Question: I am currently creating a SQL Editor and Query Wizard with PyQt5 and am running into an issue when trying to add a QCompleter to all my QPlainTextEdits in the wizard. All the UI is created with Qt Designer and is stored in a QStackedWidget.
I have read into Promoting the widget in Designer to my custom widget (TextEdit), which is a QTextEdit with the QCompleter model interface.
My question is, how can one set the completer model to an object that is already created? Is there a way to hold off on initializing it until after the completer is set? In another section of the program, I am able to add the widget after its set due to the functionality, but there must be a better way.
Any help would be greatly appreciated. Below is the code that I use to set the way that works.
'''
tab = QtWidgets.QWidget()
horizontalLayout = QtWidgets.QHBoxLayout(tab)
self.completer = QCompleter(self)
self.all_autocomplete_words.extend(sql_words)
self.all_autocomplete_words = pd.Series(
self.all_autocomplete_words).sort_values().drop_duplicates().tolist()
#print(self.all_autocomplete_words)
completer_model = QStringListModel(self.all_autocomplete_words, self.completer)
self.completer.setModel(completer_model)
self.completer.setModelSorting(QCompleter.CaseInsensitivelySortedModel)
self.completer.setCaseSensitivity(Qt.CaseInsensitive)
self.completer.setWrapAround(False)
# print(self.auto_completion_words)
# print(self.all_autocomplete_words)
self.completingTextEdit = TextEdit(dict_words=self.auto_completion_words,
list_words=self.all_autocomplete_words, parent=tab)
self.completingTextEdit.setCompleter(self.completer)
self.completingTextEdit.setPlaceholderText('SQL Script')
horizontalLayout.addWidget(self.completingTextEdit)
#sql_ws.setPlaceholderText('SQL Script')
self.sql_tab.addTab(tab, key)
'''
Edit:
Here is the base class for the minimum example...
'''
from min_example_fromui import Ui_MainWindow
from PyQt5.QtWidgets import QApplication, QMainWindow, QFileDialog, QTreeWidget, QTreeWidgetItem, QMenu, QAction, QMessageBox, QTreeWidgetItemIterator, QAbstractItemView, QDialog, QShortcut, QGridLayout, QLabel, QLineEdit, QPushButton, QWhatsThis, QCompleter, QTextEdit, QProgressDialog, QTableWidgetItem, QTableView
from PyQt5 import QtCore, QtGui, QtWidgets
from PyQt5.QtCore import QFile, QStringListModel, Qt, QThread, pyqtSignal, QObject, pyqtSlot, QTimer, QEventLoop
from PyQt5.QtGui import QCursor, QKeySequence, QTextCursor
import pandas as pd
class sqlWindow(QMainWindow, Ui_MainWindow):
def __init__(self, parent=None):
super(sqlWindow, self).__init__(parent)
self.setupUi(self)
self.sql_words = [
'ABORT'
]
self.all_autocomplete_words = []
self.auto_completion_words = {}
self.pushButton.clicked.connect(self.add_tab)
def add_tab(self):
tab = QtWidgets.QWidget()
horizontalLayout = QtWidgets.QHBoxLayout(tab)
self.completer = QCompleter(self)
self.all_autocomplete_words.extend(self.sql_words)
self.all_autocomplete_words = pd.Series(
self.all_autocomplete_words).sort_values().drop_duplicates().tolist()
#print(self.all_autocomplete_words)
completer_model = QStringListModel(self.all_autocomplete_words, self.completer)
self.completer.setModel(completer_model)
self.completer.setModelSorting(QCompleter.CaseInsensitivelySortedModel)
self.completer.setCaseSensitivity(Qt.CaseInsensitive)
self.completer.setWrapAround(False)
# print(self.auto_completion_words)
# print(self.all_autocomplete_words)
self.completingTextEdit = TextEdit(dict_words=self.auto_completion_words,
list_words=self.all_autocomplete_words, parent=tab)
self.completingTextEdit.setCompleter(self.completer)
self.completingTextEdit.setPlaceholderText('SQL Script')
horizontalLayout.addWidget(self.completingTextEdit)
# sql_ws.setPlaceholderText('SQL Script')
self.sql_tab.addTab(tab, 'key')
self.sql_tab.setCurrentWidget(tab)
class TextEdit(QTextEdit):
def __init__(self, dict_words=dict, list_words=list, parent=None):
super(TextEdit, self).__init__(parent)
self._completer = None
self.auto_complete_dict = dict_words
self.all_autocomplete = list_words
#Class Instances
self.completion_prefix = ''
def setCompleter(self, c):
self._completer = c
c.setWidget(self)
c.setCompletionMode(QCompleter.PopupCompletion)
c.setCaseSensitivity(Qt.CaseInsensitive)
c.activated.connect(self.insertCompletion)
def insertCompletion(self, completion):
if self._completer.widget() is not self:
return
tc = self.textCursor()
extra = len(completion) - len(self._completer.completionPrefix())
tc.movePosition(QTextCursor.Left)
tc.movePosition(QTextCursor.EndOfWord)
if self.completion_prefix.lower() == completion[-extra:].lower():
pass
#print('You inserted the word after it was completed')
else:
tc.insertText(completion[-extra:])
#print('The text being inserted',completion[-extra:])
self.setTextCursor(tc)
self._completer.setModel(QStringListModel(self.all_autocomplete, self._completer))
def textUnderCursor(self):
tc = self.textCursor()
tc.select(QTextCursor.WordUnderCursor)
#print('Here is the selected text under the cursor' , tc.selectedText())
return tc.selectedText()
def focusInEvent(self, e):
#Open the widget where you are at in the edit
if self._completer is not None:
self._completer.setWidget(self)
super(TextEdit, self).focusInEvent(e)
def keyPressEvent(self, e):
isShortcut = False
if self._completer is not None and self._completer.popup().isVisible():
#print('Popup is up')
# The following keys are forwarded by the completer to the widget.
if e.key() in (Qt.Key_Enter, Qt.Key_Return, Qt.Key_Escape, Qt.Key_Tab, Qt.Key_Backtab):
e.ignore()
#self._completer.setModel(QStringListModel(self.all_autocomplete, self._completer))
# Let the completer do default behavior.
return
if e.key() == Qt.Key_E and e.modifiers() == Qt.ControlModifier:
#Control + E was pressed.
words = self.all_autocomplete
self._completer.setModel(QStringListModel(words, self._completer))
isShortcut = True
if e.key() == Qt.Key_Period:
#This is how I will do the lookup functionality. Show when period is his, open the list of options.
self.textCursor().insertText('.')
self.moveCursor(QtGui.QTextCursor.PreviousWord)
self.moveCursor(QtGui.QTextCursor.PreviousWord, QtGui.QTextCursor.KeepAnchor)
dict_key = self.textCursor().selectedText().upper()
#print('Dict Key' , dict_key)
self.moveCursor(QtGui.QTextCursor.NextWord)
self.moveCursor(QtGui.QTextCursor.NextWord)
#print(dict_key)
words = self.auto_complete_dict[dict_key]
self._completer.setModel(QStringListModel(words, self._completer))
isShortcut = True
if self._completer is None or not isShortcut:
# Do not process the shortcut when we have a completer.
super(TextEdit, self).keyPressEvent(e)
ctrlOrShift = e.modifiers() & (Qt.ControlModifier | Qt.ShiftModifier)
if self._completer is None or (ctrlOrShift and len(e.text()) == 0):
return
eow = "~!@#$%^&*()_+{}|:"<>?,./;'[]\-="
hasModifier = (e.modifiers() != Qt.NoModifier) and not ctrlOrShift
completionPrefix = self.textUnderCursor()
self.completion_prefix = completionPrefix
#print('CompletionPrefix :' , completionPrefix)
if not isShortcut and (hasModifier or len(e.text()) == 0 or len(completionPrefix) < 2 or e.text()[-1] in eow):
self._completer.popup().hide()
return
if completionPrefix != self._completer.completionPrefix():
#Puts the Prefix of the word youre typing into the Prefix
self._completer.setCompletionPrefix(completionPrefix)
self._completer.popup().setCurrentIndex(
self._completer.completionModel().index(0, 0))
cr = self.cursorRect()
cr.setWidth(self._completer.popup().sizeHintForColumn(0) + self._completer.popup().verticalScrollBar().sizeHint().width())
self._completer.complete(cr)
if __name__ == "__main__":
import sys
'''These excepthook lines are to catch errors when using pyqt5'''
sys._excepthook = sys.excepthook
def exception_hook(exctype, value, traceback):
print(exctype, value, traceback)
sys._excepthook(exctype, value, traceback)
sys.exit(1)
sys.excepthook = exception_hook
'''Error handling section to raise errors'''
app = QApplication(sys.argv)
main_window = sqlWindow()
main_window.show()
sys.exit(app.exec_())
'''
And here is my ui code:
'''
from PyQt5 import QtCore, QtGui, QtWidgets
class Ui_MainWindow(object):
def setupUi(self, MainWindow):
MainWindow.setObjectName("MainWindow")
MainWindow.resize(800, 600)
self.centralwidget = QtWidgets.QWidget(MainWindow)
self.centralwidget.setObjectName("centralwidget")
self.verticalLayout = QtWidgets.QVBoxLayout(self.centralwidget)
self.verticalLayout.setObjectName("verticalLayout")
self.sql_tab = QtWidgets.QTabWidget(self.centralwidget)
self.sql_tab.setEnabled(True)
self.sql_tab.setTabsClosable(True)
self.sql_tab.setMovable(True)
self.sql_tab.setObjectName("sql_tab")
self.tab = QtWidgets.QWidget()
self.tab.setObjectName("tab")
self.gridLayout_2 = QtWidgets.QGridLayout(self.tab)
self.gridLayout_2.setObjectName("gridLayout_2")
spacerItem = QtWidgets.QSpacerItem(40, 20, QtWidgets.QSizePolicy.Expanding, QtWidgets.QSizePolicy.Minimum)
self.gridLayout_2.addItem(spacerItem, 0, 2, 1, 1)
spacerItem1 = QtWidgets.QSpacerItem(40, 20, QtWidgets.QSizePolicy.Expanding, QtWidgets.QSizePolicy.Minimum)
self.gridLayout_2.addItem(spacerItem1, 0, 0, 1, 1)
self.gridLayout = QtWidgets.QGridLayout()
self.gridLayout.setObjectName("gridLayout")
self.label_2 = QtWidgets.QLabel(self.tab)
self.label_2.setObjectName("label_2")
self.gridLayout.addWidget(self.label_2, 0, 0, 1, 1)
self.pushButton = QtWidgets.QPushButton(self.tab)
self.pushButton.setObjectName("pushButton")
self.gridLayout.addWidget(self.pushButton, 0, 1, 1, 1)
self.gridLayout_2.addLayout(self.gridLayout, 1, 1, 1, 1)
self.label = QtWidgets.QLabel(self.tab)
self.label.setFrameShape(QtWidgets.QFrame.Box)
self.label.setLineWidth(0)
self.label.setAlignment(QtCore.Qt.AlignCenter)
self.label.setObjectName("label")
self.gridLayout_2.addWidget(self.label, 0, 1, 1, 1)
self.sql_tab.addTab(self.tab, "")
self.verticalLayout.addWidget(self.sql_tab)
MainWindow.setCentralWidget(self.centralwidget)
self.menubar = QtWidgets.QMenuBar(MainWindow)
self.menubar.setGeometry(QtCore.QRect(0, 0, 800, 21))
self.menubar.setObjectName("menubar")
MainWindow.setMenuBar(self.menubar)
self.statusbar = QtWidgets.QStatusBar(MainWindow)
self.statusbar.setObjectName("statusbar")
MainWindow.setStatusBar(self.statusbar)
self.retranslateUi(MainWindow)
self.sql_tab.setCurrentIndex(0)
QtCore.QMetaObject.connectSlotsByName(MainWindow)
def retranslateUi(self, MainWindow):
_translate = QtCore.QCoreApplication.translate
MainWindow.setWindowTitle(_translate("MainWindow", "MainWindow"))
self.label_2.setText(_translate("MainWindow", "For Help, refer to the User Manual."))
self.pushButton.setText(_translate("MainWindow", "User Manual"))
self.label.setText(_translate("MainWindow", "<html><head/><body><p><span style=" font-size:18pt;">SQL Editor Welcome Sheet</span></p><p><br/></p><p>Only List Reports Can be Ran by Worksheet. </p><p>All Other Reports are Ran Through the Query Builder.</p></body></html>"))
self.sql_tab.setTabText(self.sql_tab.indexOf(self.tab), _translate("MainWindow", "SQL Editor Home"))
'''
Thanks!
Second Edit:
'''
from min_example_fromui import Ui_MainWindow
from PyQt5.QtWidgets import QApplication, QMainWindow, QFileDialog, QTreeWidget, QTreeWidgetItem, QMenu, QAction, QMessageBox, QTreeWidgetItemIterator, QAbstractItemView, QDialog, QShortcut, QGridLayout, QLabel, QLineEdit, QPushButton, QWhatsThis, QCompleter, QTextEdit, QProgressDialog, QTableWidgetItem, QTableView
from PyQt5 import QtCore, QtGui, QtWidgets
from PyQt5.QtCore import QFile, QStringListModel, Qt, QThread, pyqtSignal, QObject, pyqtSlot, QTimer, QEventLoop
from PyQt5.QtGui import QCursor, QKeySequence, QTextCursor
import pandas as pd
class sqlWindow(QMainWindow, Ui_MainWindow):
def __init__(self, parent=None):
super(sqlWindow, self).__init__(parent)
self.setupUi(self)
self.sql_words = [
'ABORT'
]
self.all_autocomplete_words = []
self.auto_completion_words = {}
self.pushButton.clicked.connect(self.add_tab)
self.completer = QCompleter(self)
self.all_autocomplete_words.extend(self.sql_words)
self.all_autocomplete_words = pd.Series(
self.all_autocomplete_words).sort_values().drop_duplicates().tolist()
# print(self.all_autocomplete_words)
self.completer_model = QStringListModel(self.all_autocomplete_words, self.completer)
self.completer.setModel(self.completer_model)
self.completer.setModelSorting(QCompleter.CaseInsensitivelySortedModel)
self.completer.setCaseSensitivity(Qt.CaseInsensitive)
self.completer.setWrapAround(False)
self.my_sqlbox = TextEdit(dict_words=self.auto_completion_words,
list_words=self.all_autocomplete_words, parent=None)
self.my_sqlbox.setCompleter(self.completer)
self.my_sqlbox.setPlaceholderText('SQL Script')
def add_tab(self):
tab = QtWidgets.QWidget()
horizontalLayout = QtWidgets.QHBoxLayout(tab)
self.completingTextEdit = TextEdit(dict_words=self.auto_completion_words,
list_words=self.all_autocomplete_words, parent=tab)
self.completingTextEdit.setCompleter(self.completer)
self.completingTextEdit.setPlaceholderText('SQL Script')
horizontalLayout.addWidget(self.completingTextEdit)
# sql_ws.setPlaceholderText('SQL Script')
self.sql_tab.addTab(tab, 'key')
self.sql_tab.setCurrentWidget(tab)
class TextEdit(QTextEdit):
def __init__(self, dict_words=dict, list_words=list, parent=None):
super(TextEdit, self).__init__(parent)
self._completer = None
self.auto_complete_dict = dict_words
self.all_autocomplete = list_words
#Class Instances
self.completion_prefix = ''
def setCompleter(self, c):
self._completer = c
c.setWidget(self)
c.setCompletionMode(QCompleter.PopupCompletion)
c.setCaseSensitivity(Qt.CaseInsensitive)
c.activated.connect(self.insertCompletion)
def insertCompletion(self, completion):
if self._completer.widget() is not self:
return
tc = self.textCursor()
extra = len(completion) - len(self._completer.completionPrefix())
tc.movePosition(QTextCursor.Left)
tc.movePosition(QTextCursor.EndOfWord)
if self.completion_prefix.lower() == completion[-extra:].lower():
pass
#print('You inserted the word after it was completed')
else:
tc.insertText(completion[-extra:])
#print('The text being inserted',completion[-extra:])
self.setTextCursor(tc)
self._completer.setModel(QStringListModel(self.all_autocomplete, self._completer))
def textUnderCursor(self):
tc = self.textCursor()
tc.select(QTextCursor.WordUnderCursor)
#print('Here is the selected text under the cursor' , tc.selectedText())
return tc.selectedText()
def focusInEvent(self, e):
#Open the widget where you are at in the edit
if self._completer is not None:
self._completer.setWidget(self)
super(TextEdit, self).focusInEvent(e)
def keyPressEvent(self, e):
isShortcut = False
if self._completer is not None and self._completer.popup().isVisible():
#print('Popup is up')
# The following keys are forwarded by the completer to the widget.
if e.key() in (Qt.Key_Enter, Qt.Key_Return, Qt.Key_Escape, Qt.Key_Tab, Qt.Key_Backtab):
e.ignore()
#self._completer.setModel(QStringListModel(self.all_autocomplete, self._completer))
# Let the completer do default behavior.
return
if e.key() == Qt.Key_E and e.modifiers() == Qt.ControlModifier:
#Control + E was pressed.
words = self.all_autocomplete
self._completer.setModel(QStringListModel(words, self._completer))
isShortcut = True
if e.key() == Qt.Key_Period:
#This is how I will do the lookup functionality. Show when period is his, open the list of options.
self.textCursor().insertText('.')
self.moveCursor(QtGui.QTextCursor.PreviousWord)
self.moveCursor(QtGui.QTextCursor.PreviousWord, QtGui.QTextCursor.KeepAnchor)
dict_key = self.textCursor().selectedText().upper()
#print('Dict Key' , dict_key)
self.moveCursor(QtGui.QTextCursor.NextWord)
self.moveCursor(QtGui.QTextCursor.NextWord)
#print(dict_key)
words = self.auto_complete_dict[dict_key]
self._completer.setModel(QStringListModel(words, self._completer))
isShortcut = True
if self._completer is None or not isShortcut:
# Do not process the shortcut when we have a completer.
super(TextEdit, self).keyPressEvent(e)
ctrlOrShift = e.modifiers() & (Qt.ControlModifier | Qt.ShiftModifier)
if self._completer is None or (ctrlOrShift and len(e.text()) == 0):
return
eow = "~!@#$%^&*()_+{}|:"<>?,./;'[]\-="
hasModifier = (e.modifiers() != Qt.NoModifier) and not ctrlOrShift
completionPrefix = self.textUnderCursor()
self.completion_prefix = completionPrefix
#print('CompletionPrefix :' , completionPrefix)
if not isShortcut and (hasModifier or len(e.text()) == 0 or len(completionPrefix) < 2 or e.text()[-1] in eow):
self._completer.popup().hide()
return
if completionPrefix != self._completer.completionPrefix():
#Puts the Prefix of the word youre typing into the Prefix
self._completer.setCompletionPrefix(completionPrefix)
self._completer.popup().setCurrentIndex(
self._completer.completionModel().index(0, 0))
cr = self.cursorRect()
cr.setWidth(self._completer.popup().sizeHintForColumn(0) + self._completer.popup().verticalScrollBar().sizeHint().width())
self._completer.complete(cr)
if __name__ == "__main__":
import sys
'''These excepthook lines are to catch errors when using pyqt5'''
sys._excepthook = sys.excepthook
def exception_hook(exctype, value, traceback):
print(exctype, value, traceback)
sys._excepthook(exctype, value, traceback)
sys.exit(1)
sys.excepthook = exception_hook
'''Error handling section to raise errors'''
app = QApplication(sys.argv)
main_window = sqlWindow()
main_window.show()
sys.exit(app.exec_())
'''
Static QPlainText from ui

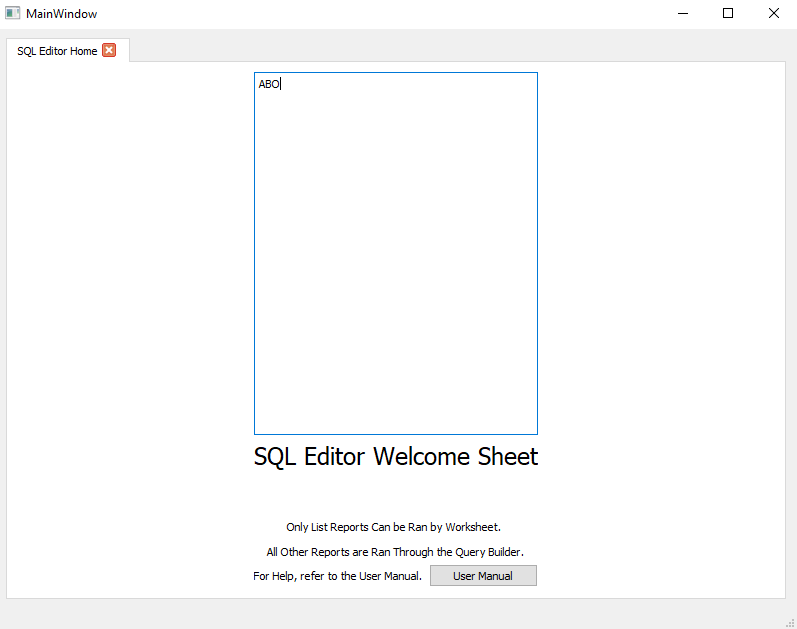
Answer: So for those in the future who run into this problem, I attempted to promote the widget in Qt Designer. However, I ran into issues when trying to add the arguments for the QCompleter. What I had to end up doing was to remove the QPlainTextEdit upon load and then call a function to add the new TextEdit class that I created along with the QCompleter.
See code below:
'''
from min_example_fromui import Ui_MainWindow
from PyQt5.QtWidgets import QApplication, QMainWindow, QFileDialog, QTreeWidget, QTreeWidgetItem, QMenu, QAction, QMessageBox, QTreeWidgetItemIterator, QAbstractItemView, QDialog, QShortcut, QGridLayout, QLabel, QLineEdit, QPushButton, QWhatsThis, QCompleter, QTextEdit, QProgressDialog, QTableWidgetItem, QTableView
from PyQt5 import QtCore, QtGui, QtWidgets
from PyQt5.QtCore import QFile, QStringListModel, Qt, QThread, pyqtSignal, QObject, pyqtSlot, QTimer, QEventLoop
from PyQt5.QtGui import QCursor, QKeySequence, QTextCursor
import pandas as pd
class sqlWindow(QMainWindow, Ui_MainWindow):
def __init__(self, parent=None):
super(sqlWindow, self).__init__(parent)
self.setupUi(self)
self.sql_words = [
'ABORT'
]
self.all_autocomplete_words = []
self.auto_completion_words = {}
##################Delete the existing QPlainTextEdit############
self.my_sqlbox.deleteLater()
self.pushButton.clicked.connect(self.add_tab)
self.pushButton_2.clicked.connect(self.test)
self.completer = QCompleter(self)
self.all_autocomplete_words.extend(self.sql_words)
self.all_autocomplete_words = pd.Series(
self.all_autocomplete_words).sort_values().drop_duplicates().tolist()
# print(self.all_autocomplete_words)
self.completer_model = QStringListModel(self.all_autocomplete_words, self.completer)
self.completer.setModel(self.completer_model)
self.completer.setModelSorting(QCompleter.CaseInsensitivelySortedModel)
self.completer.setCaseSensitivity(Qt.CaseInsensitive)
self.completer.setWrapAround(False)
#######RIGHT HERE IS WHERE I CALL THE NEW TextEdit creation#######
self.makeText()
def add_tab(self):
tab = QtWidgets.QWidget()
horizontalLayout = QtWidgets.QHBoxLayout(tab)
self.completingTextEdit = TextEdit(dict_words=self.auto_completion_words,
list_words=self.all_autocomplete_words, parent=tab)
self.completingTextEdit.setCompleter(self.completer)
self.completingTextEdit.setPlaceholderText('SQL Script')
horizontalLayout.addWidget(self.completingTextEdit)
# sql_ws.setPlaceholderText('SQL Script')
self.sql_tab.addTab(tab, 'key')
self.sql_tab.setCurrentWidget(tab)
def makeText(self):
self.my_sqlbox = TextEdit(dict_words=self.auto_completion_words,
list_words=self.all_autocomplete_words, parent=None)
self.my_sqlbox.setCompleter(self.completer)
self.my_sqlbox.setPlaceholderText('SQL Script')
self.gridLayout_2.addWidget(self.my_sqlbox ,0, 1, 1, 1)
class TextEdit(QTextEdit):
def __init__(self, dict_words=dict, list_words=list, parent=None):
super(TextEdit, self).__init__(parent)
self._completer = None
self.auto_complete_dict = dict_words
self.all_autocomplete = list_words
#Class Instances
self.completion_prefix = ''
def setCompleter(self, c):
self._completer = c
c.setWidget(self)
c.setCompletionMode(QCompleter.PopupCompletion)
c.setCaseSensitivity(Qt.CaseInsensitive)
c.activated.connect(self.insertCompletion)
def insertCompletion(self, completion):
if self._completer.widget() is not self:
return
tc = self.textCursor()
extra = len(completion) - len(self._completer.completionPrefix())
tc.movePosition(QTextCursor.Left)
tc.movePosition(QTextCursor.EndOfWord)
if self.completion_prefix.lower() == completion[-extra:].lower():
pass
#print('You inserted the word after it was completed')
else:
tc.insertText(completion[-extra:])
#print('The text being inserted',completion[-extra:])
self.setTextCursor(tc)
self._completer.setModel(QStringListModel(self.all_autocomplete, self._completer))
def textUnderCursor(self):
tc = self.textCursor()
tc.select(QTextCursor.WordUnderCursor)
#print('Here is the selected text under the cursor' , tc.selectedText())
return tc.selectedText()
def focusInEvent(self, e):
#Open the widget where you are at in the edit
if self._completer is not None:
self._completer.setWidget(self)
super(TextEdit, self).focusInEvent(e)
def keyPressEvent(self, e):
isShortcut = False
if self._completer is not None and self._completer.popup().isVisible():
#print('Popup is up')
# The following keys are forwarded by the completer to the widget.
if e.key() in (Qt.Key_Enter, Qt.Key_Return, Qt.Key_Escape, Qt.Key_Tab, Qt.Key_Backtab):
e.ignore()
#self._completer.setModel(QStringListModel(self.all_autocomplete, self._completer))
# Let the completer do default behavior.
return
if e.key() == Qt.Key_E and e.modifiers() == Qt.ControlModifier:
#Control + E was pressed.
words = self.all_autocomplete
self._completer.setModel(QStringListModel(words, self._completer))
isShortcut = True
if e.key() == Qt.Key_Period:
#This is how I will do the lookup functionality. Show when period is his, open the list of options.
self.textCursor().insertText('.')
self.moveCursor(QtGui.QTextCursor.PreviousWord)
self.moveCursor(QtGui.QTextCursor.PreviousWord, QtGui.QTextCursor.KeepAnchor)
dict_key = self.textCursor().selectedText().upper()
#print('Dict Key' , dict_key)
self.moveCursor(QtGui.QTextCursor.NextWord)
self.moveCursor(QtGui.QTextCursor.NextWord)
#print(dict_key)
words = self.auto_complete_dict[dict_key]
self._completer.setModel(QStringListModel(words, self._completer))
isShortcut = True
if self._completer is None or not isShortcut:
# Do not process the shortcut when we have a completer.
super(TextEdit, self).keyPressEvent(e)
ctrlOrShift = e.modifiers() & (Qt.ControlModifier | Qt.ShiftModifier)
if self._completer is None or (ctrlOrShift and len(e.text()) == 0):
return
eow = "~!@#$%^&*()_+{}|:"<>?,./;'[]\-="
hasModifier = (e.modifiers() != Qt.NoModifier) and not ctrlOrShift
completionPrefix = self.textUnderCursor()
self.completion_prefix = completionPrefix
#print('CompletionPrefix :' , completionPrefix)
if not isShortcut and (hasModifier or len(e.text()) == 0 or len(completionPrefix) < 2 or e.text()[-1] in eow):
self._completer.popup().hide()
return
if completionPrefix != self._completer.completionPrefix():
#Puts the Prefix of the word youre typing into the Prefix
self._completer.setCompletionPrefix(completionPrefix)
self._completer.popup().setCurrentIndex(
self._completer.completionModel().index(0, 0))
cr = self.cursorRect()
cr.setWidth(self._completer.popup().sizeHintForColumn(0) + self._completer.popup().verticalScrollBar().sizeHint().width())
self._completer.complete(cr)
if __name__ == "__main__":
import sys
'''These excepthook lines are to catch errors when using pyqt5'''
sys._excepthook = sys.excepthook
def exception_hook(exctype, value, traceback):
print(exctype, value, traceback)
sys._excepthook(exctype, value, traceback)
sys.exit(1)
sys.excepthook = exception_hook
'''Error handling section to raise errors'''
app = QApplication(sys.argv)
main_window = sqlWindow()
main_window.show()
sys.exit(app.exec_())
'''